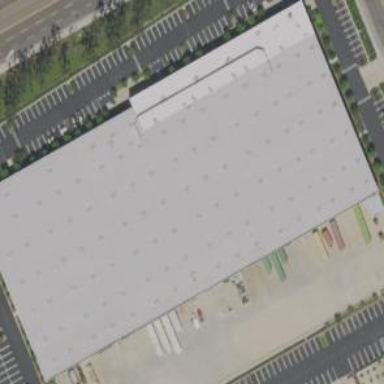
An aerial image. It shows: Commercial building.